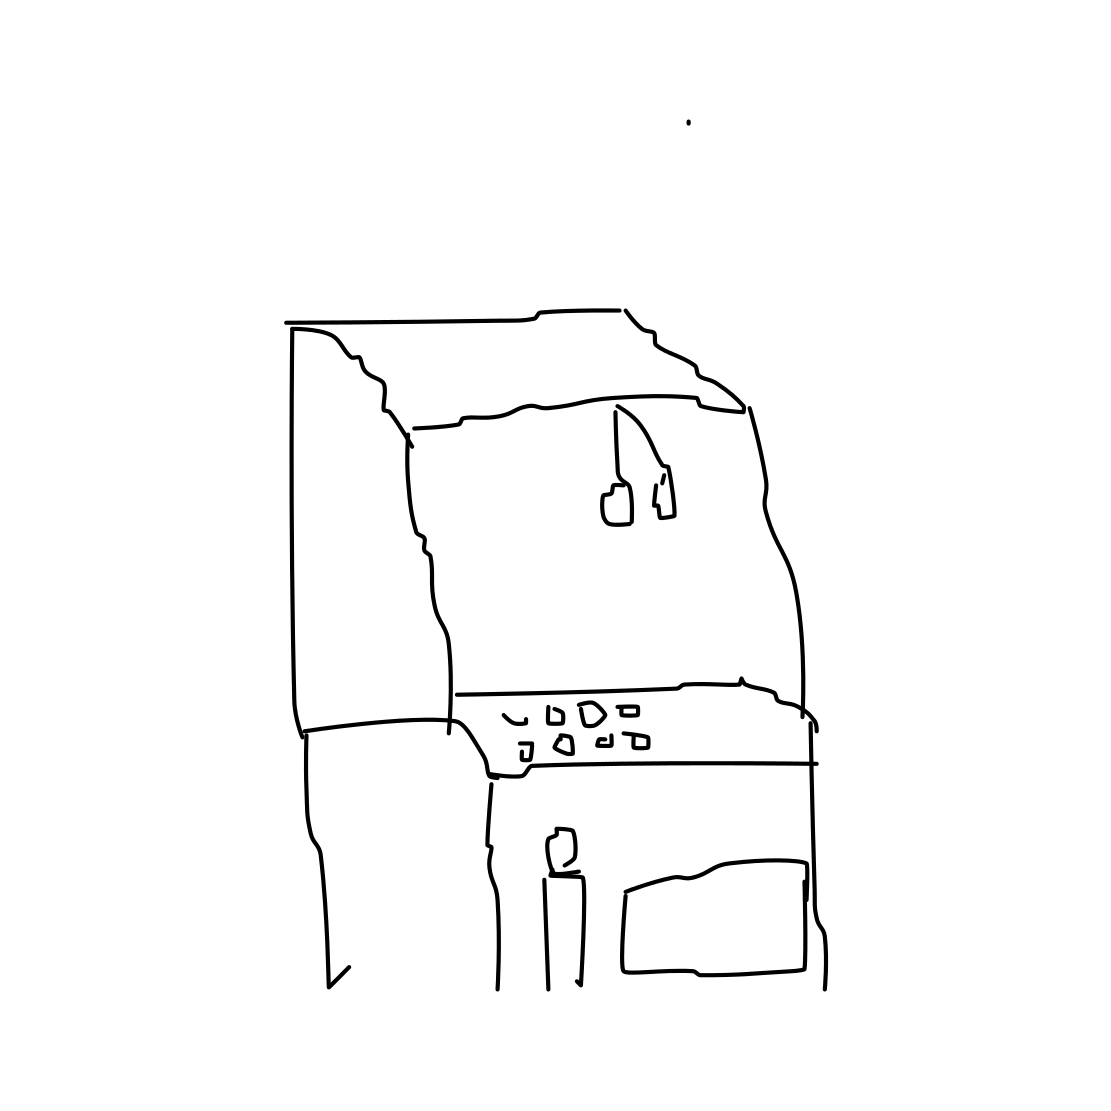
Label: crane (machine)